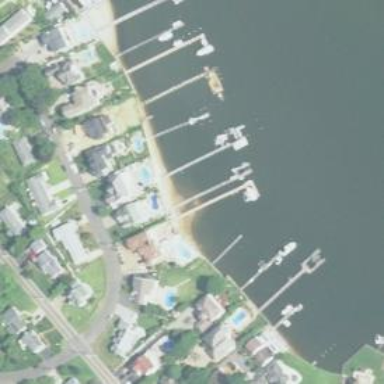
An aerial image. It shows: Man-made pier.